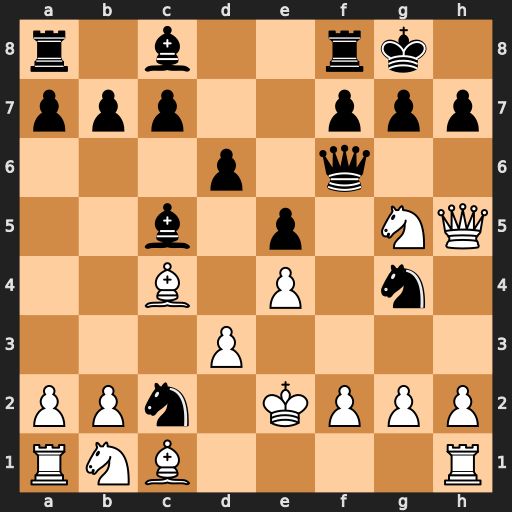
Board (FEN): r1b2rk1/ppp2ppp/3p1q2/2b1p1NQ/2B1P1n1/3P4/PPn1KPPP/RNB4R
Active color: w
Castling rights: -
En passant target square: -
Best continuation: Qxh7#